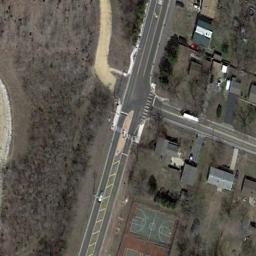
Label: basketball_court